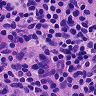
Metastatic tissue present: no